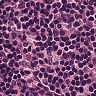
Metastatic tissue present: no